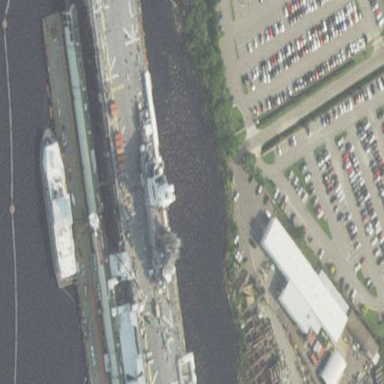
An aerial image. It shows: Ship docked at the waterway.